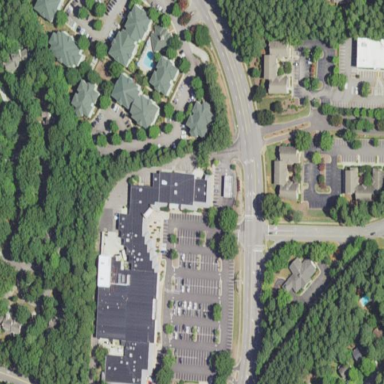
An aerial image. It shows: Commercial building.